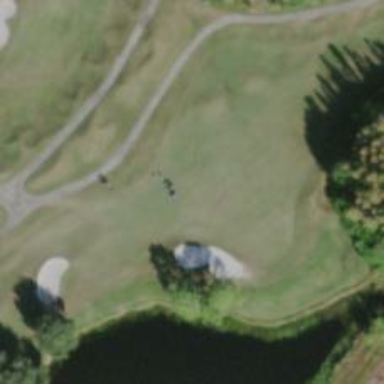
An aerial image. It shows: View of golf hole.